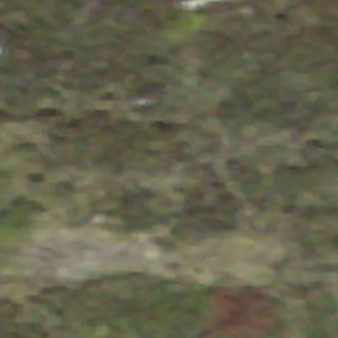
Label: other